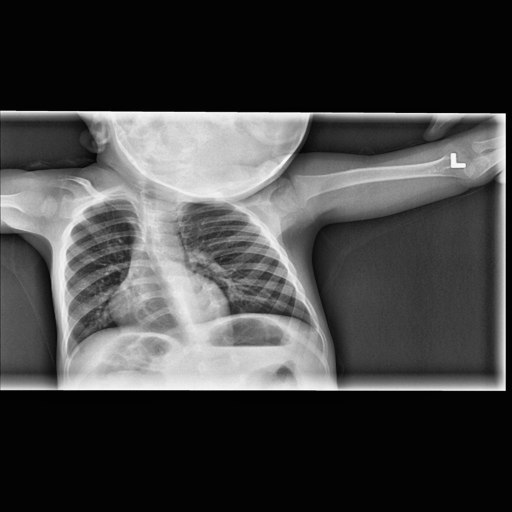
Finding: NORMAL